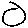
Label: circle